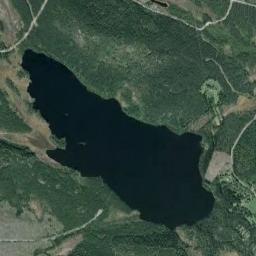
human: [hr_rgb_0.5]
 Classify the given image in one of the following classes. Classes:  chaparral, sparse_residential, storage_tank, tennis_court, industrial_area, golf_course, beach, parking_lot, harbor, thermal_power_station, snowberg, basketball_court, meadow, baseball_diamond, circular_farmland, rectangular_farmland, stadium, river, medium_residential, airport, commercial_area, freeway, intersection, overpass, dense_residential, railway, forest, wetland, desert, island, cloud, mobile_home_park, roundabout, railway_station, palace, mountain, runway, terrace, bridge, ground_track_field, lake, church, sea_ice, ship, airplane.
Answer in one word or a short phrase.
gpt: lake